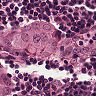
Metastatic tissue present: yes